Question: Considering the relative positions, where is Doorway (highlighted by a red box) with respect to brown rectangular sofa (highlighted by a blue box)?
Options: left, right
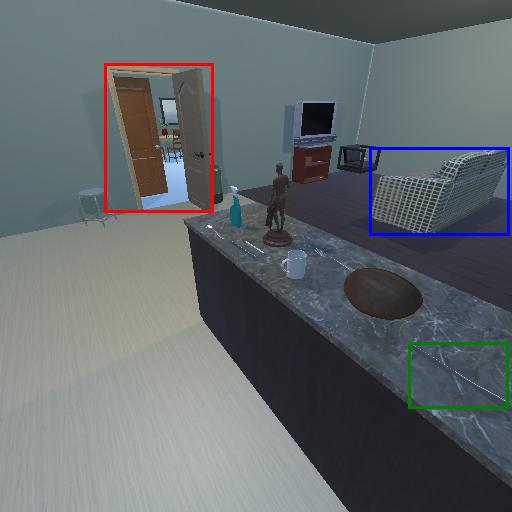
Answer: left